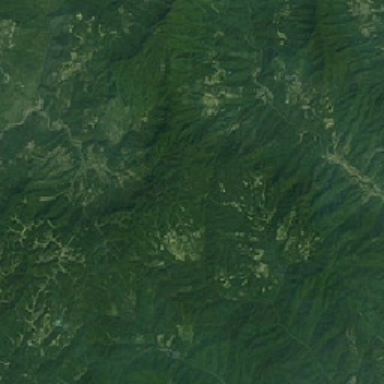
The mountain is very steep and steep .